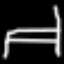
Label: bed